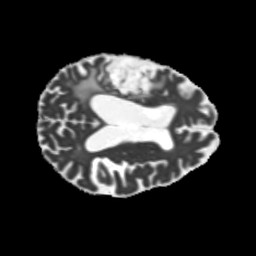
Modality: MD
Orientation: axial
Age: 68
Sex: male
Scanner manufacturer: siemens
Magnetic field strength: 3 T
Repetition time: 5.25 s
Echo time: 0.08 s